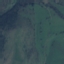
Land use / land cover: Pasture